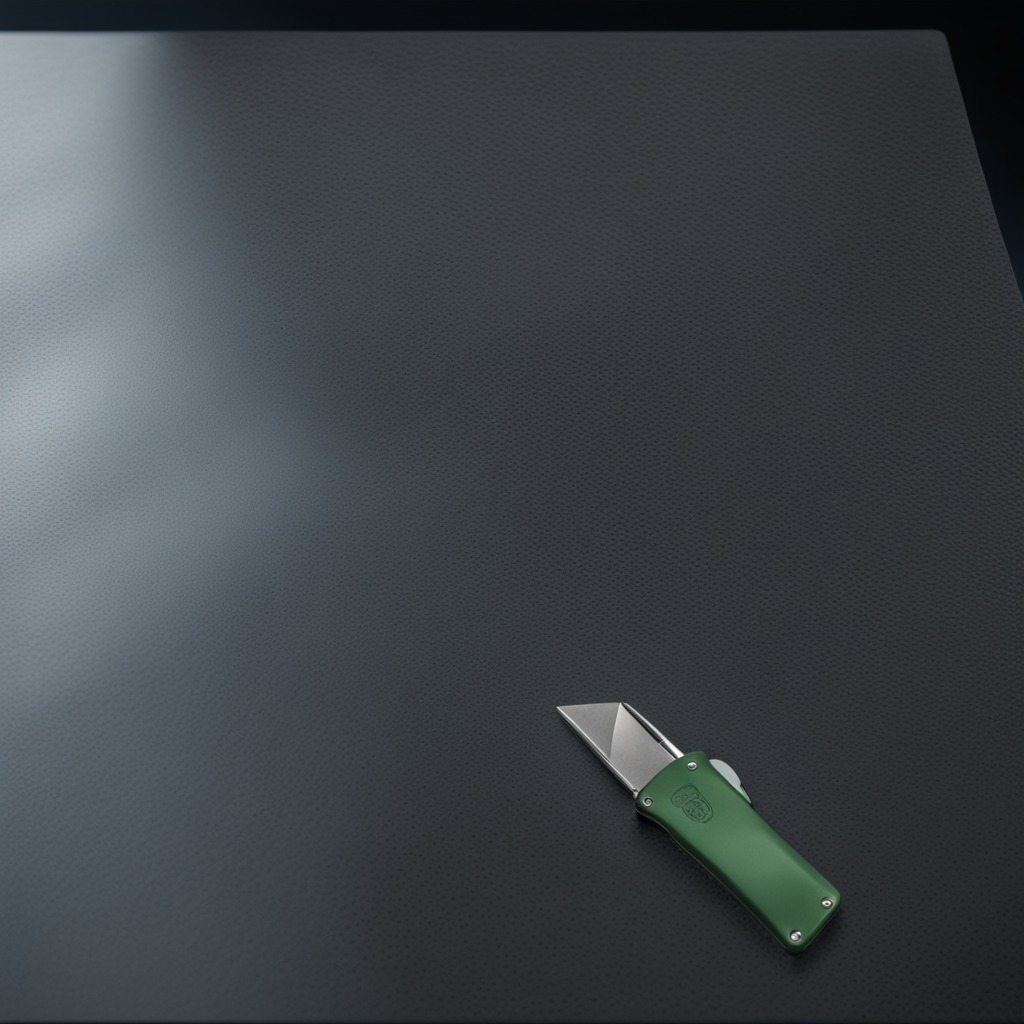
A utility knife is lying on the clean granite table inside a workshop at night dim ambient light soft shadows worn but